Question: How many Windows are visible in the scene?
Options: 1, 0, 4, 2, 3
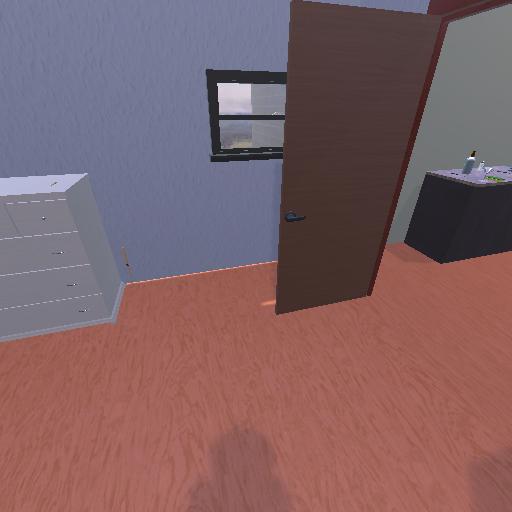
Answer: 1